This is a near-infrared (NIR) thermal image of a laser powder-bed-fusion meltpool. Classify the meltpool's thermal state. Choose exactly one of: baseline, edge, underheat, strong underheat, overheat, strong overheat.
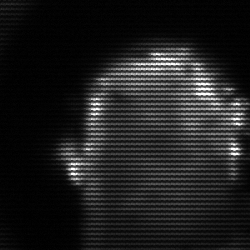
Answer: baseline